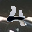
Label: 4